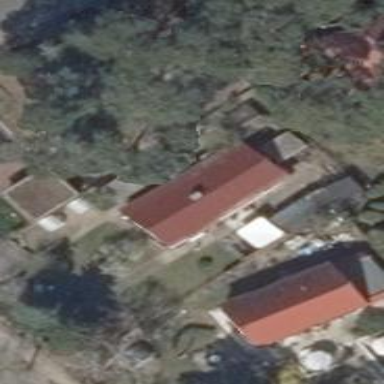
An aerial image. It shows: Detached building with gabled roof.